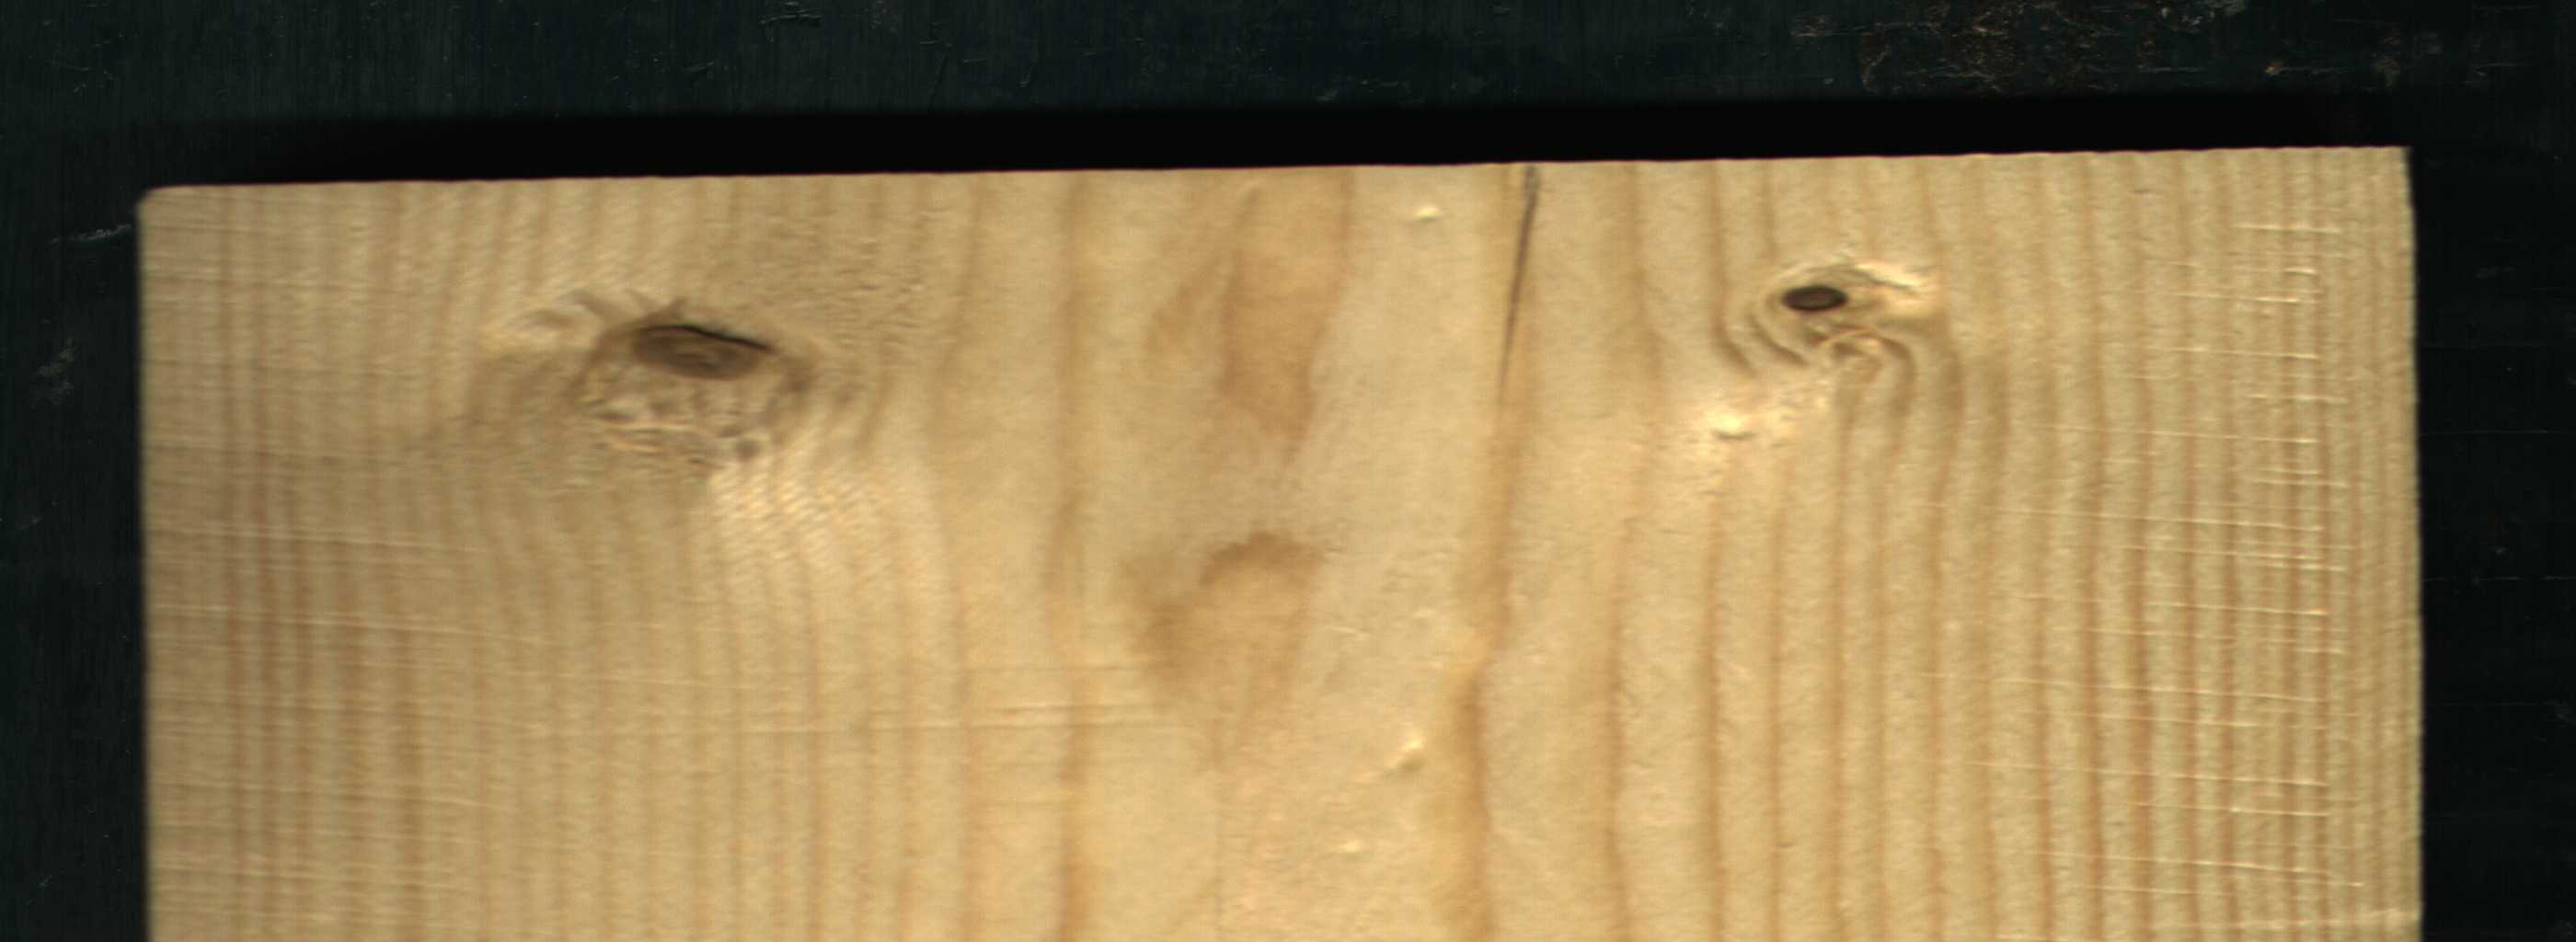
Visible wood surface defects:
Crack
Dead_Knot
Dead_Knot